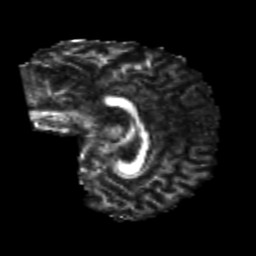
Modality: FA
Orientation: sagittal
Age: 23
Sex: male
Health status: healthy
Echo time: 0.074 s